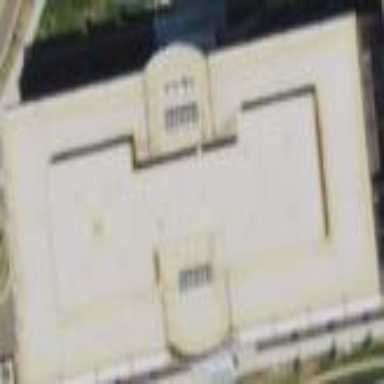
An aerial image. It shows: Commercial building.